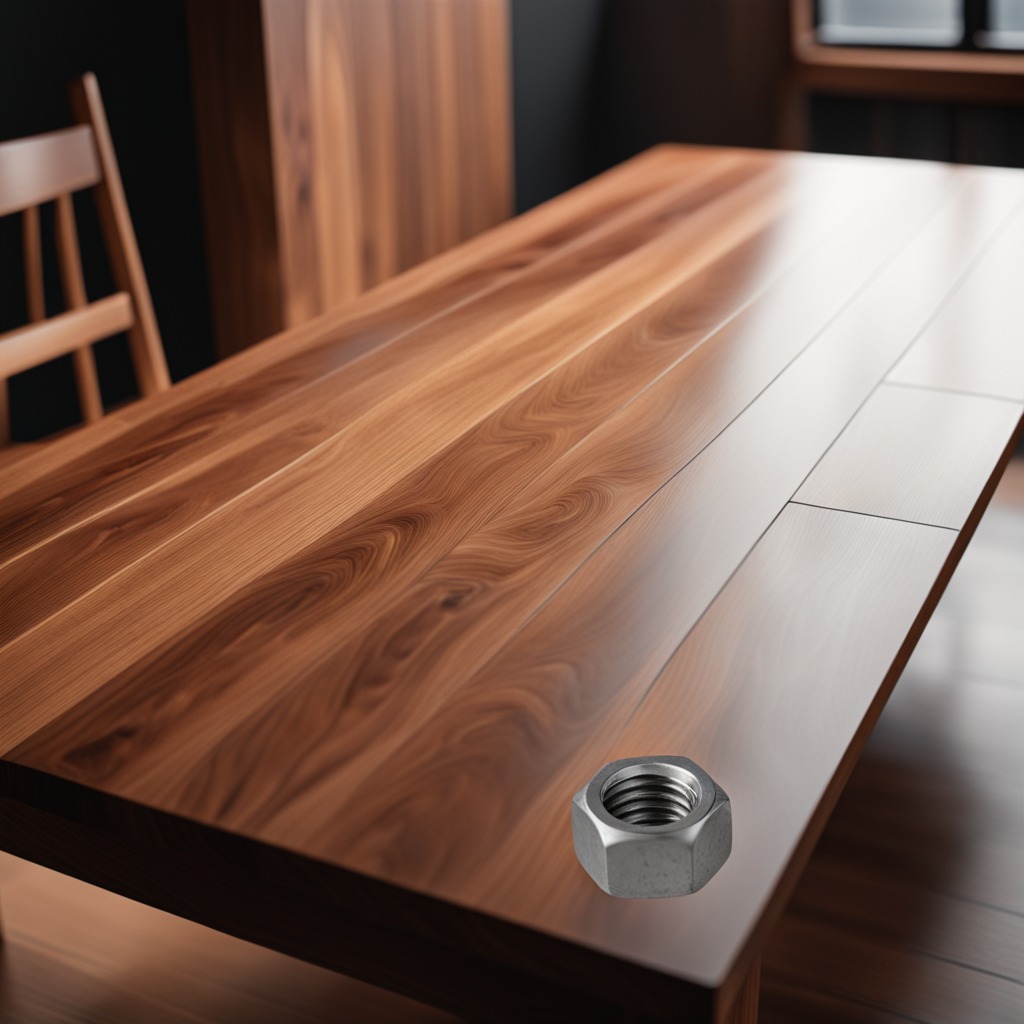
A metal nut is lying on a wooden table in a carpentry studio.